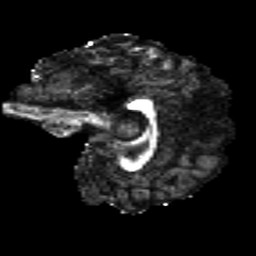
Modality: FA
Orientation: sagittal
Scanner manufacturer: siemens
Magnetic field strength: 3 T
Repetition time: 4.16 s
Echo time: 0.0806 s